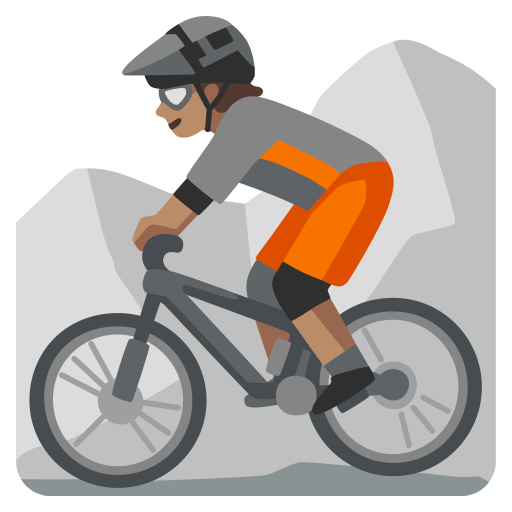
Emoji: 🚵🏽